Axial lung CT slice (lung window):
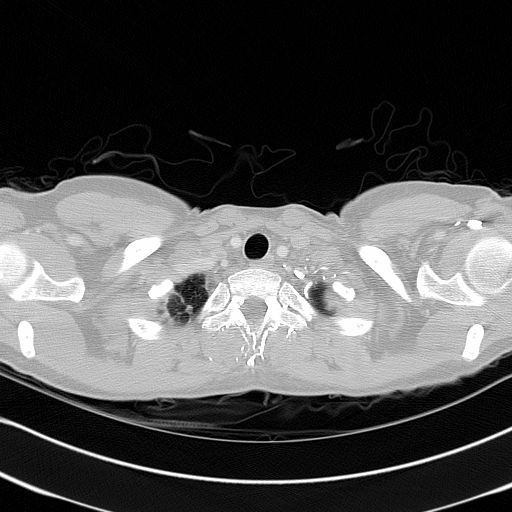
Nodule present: no